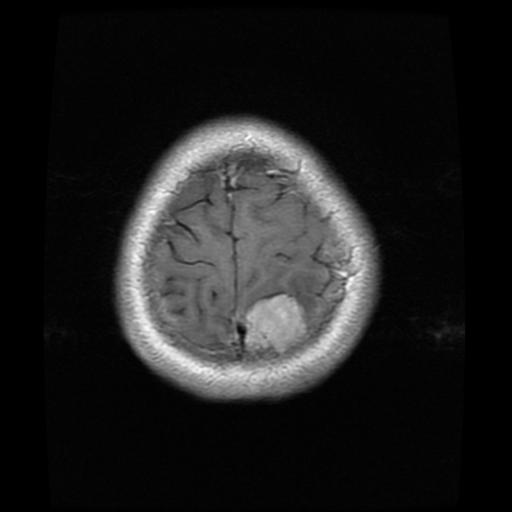
Label: meningioma